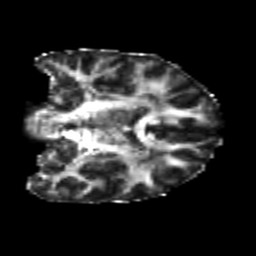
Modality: FA
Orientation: coronal
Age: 20
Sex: female
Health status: healthy
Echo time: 0.074 s